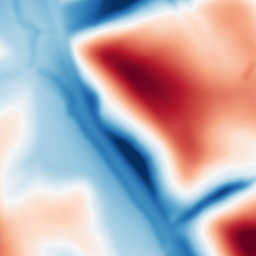
Category: multiscale
Decomposition family: dog
Decomposition parameters: sigma_low: 3
sigma_high: 50
Upsampling method: sinc_blackman
Upsampling parameters: scale: 2
kernel_size: 8
Upsampling scale: 2